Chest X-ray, PA view. Patient: 42 years old, sex M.
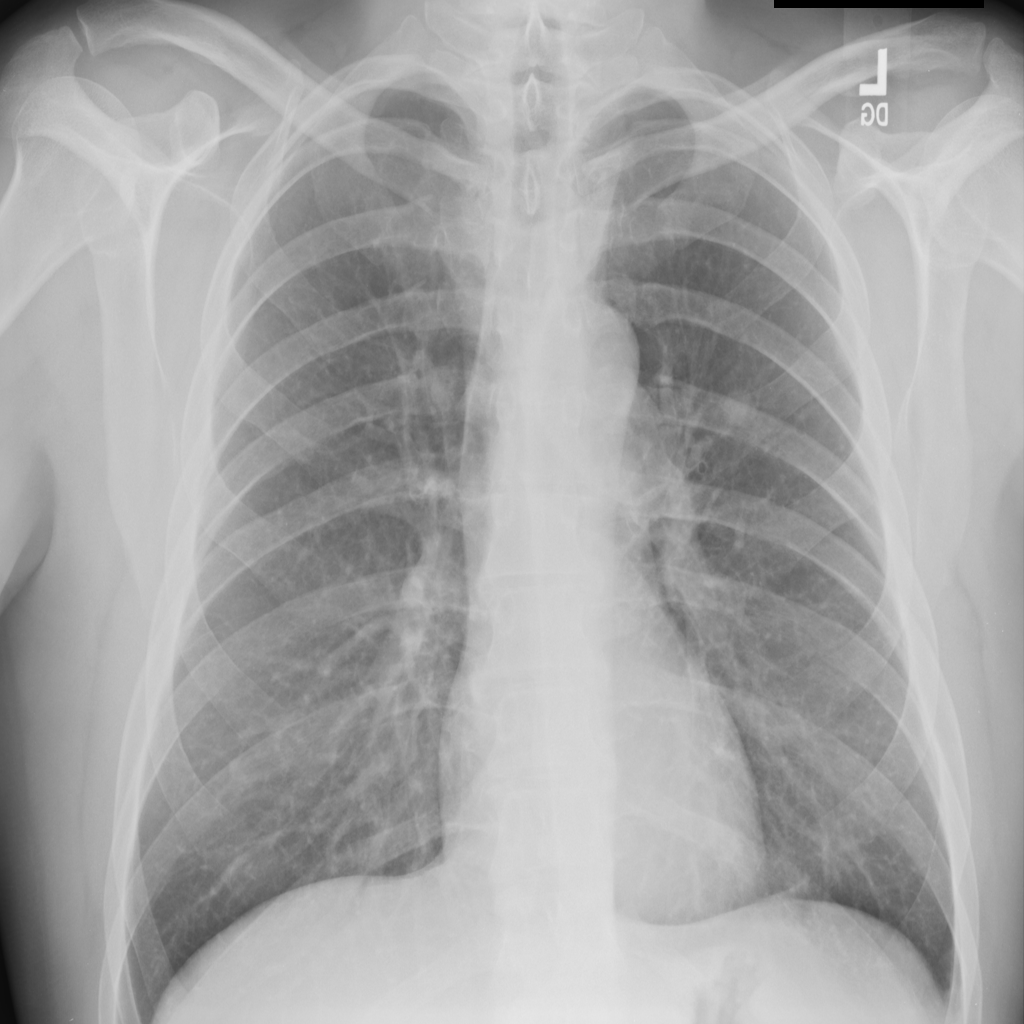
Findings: Nodule